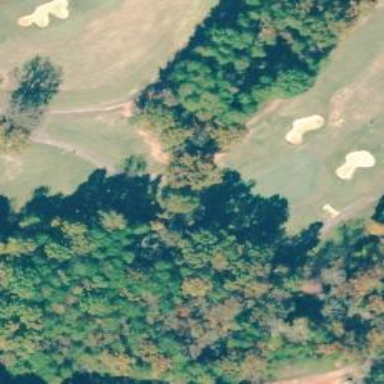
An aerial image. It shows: Path for both roads and golfers.